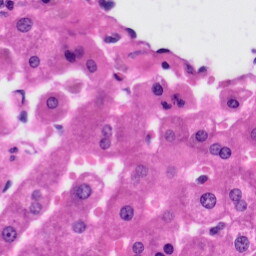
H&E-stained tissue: Liver